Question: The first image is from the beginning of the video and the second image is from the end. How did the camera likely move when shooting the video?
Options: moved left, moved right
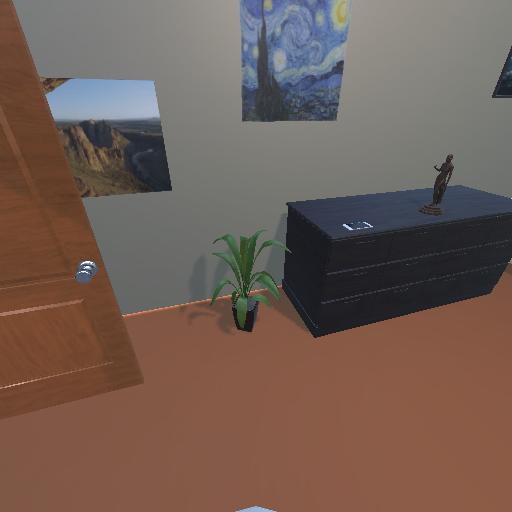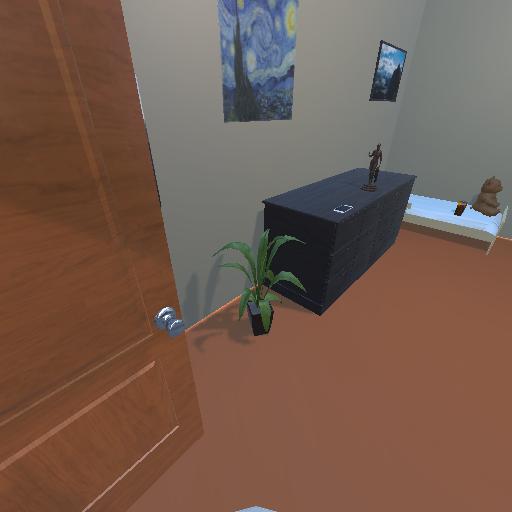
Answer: moved left